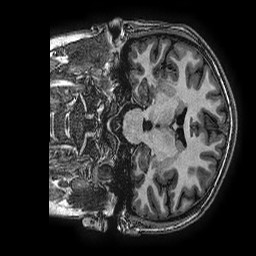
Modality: T1w
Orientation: coronal
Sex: female
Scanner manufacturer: ge
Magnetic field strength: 3 T
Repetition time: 0.00766 s
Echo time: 0.003476 s